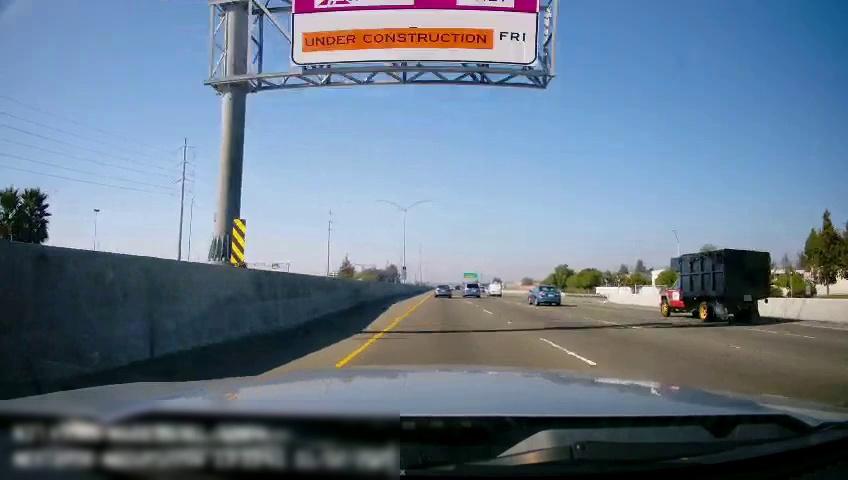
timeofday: Day
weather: Sunny
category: Drivable Space
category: Vehicles | Truck
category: Vehicles | Car
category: Vehicles | Truck
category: Vehicles | SUV
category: Vehicles | Car
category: Lanes | Current Lane
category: Lanes | Current Lane
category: Lanes | Alternate Lane
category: Lanes | Alternate Lane
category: Lanes | Alternate Lane
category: Traffic | Signs
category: Traffic | Signs